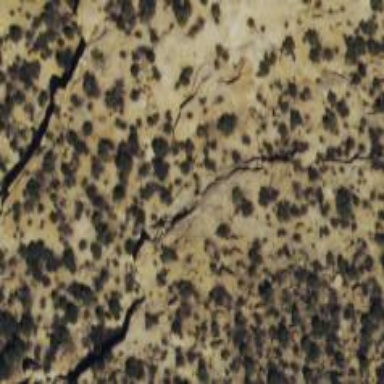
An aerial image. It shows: Natural cliff.